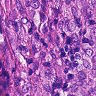
Metastatic tissue present: yes